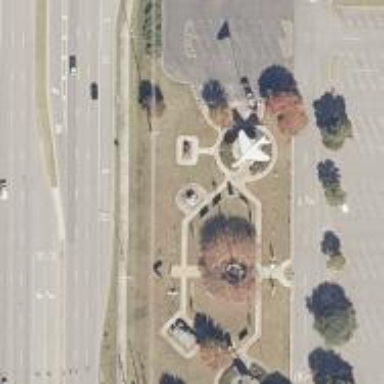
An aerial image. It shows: Historic memorial.